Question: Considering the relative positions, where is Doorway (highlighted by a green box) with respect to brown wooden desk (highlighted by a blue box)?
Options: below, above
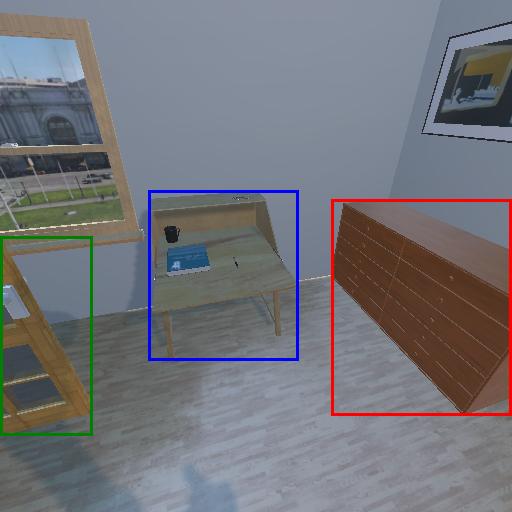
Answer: below